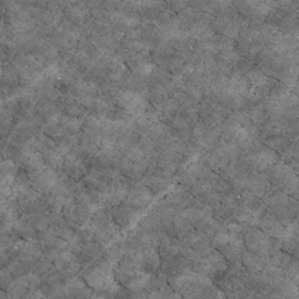
Label: non_frost